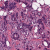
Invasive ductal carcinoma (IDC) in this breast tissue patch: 1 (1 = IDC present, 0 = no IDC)